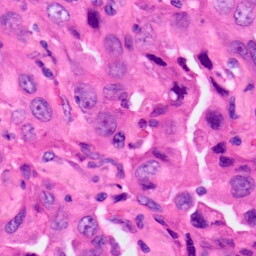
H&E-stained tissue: Lung